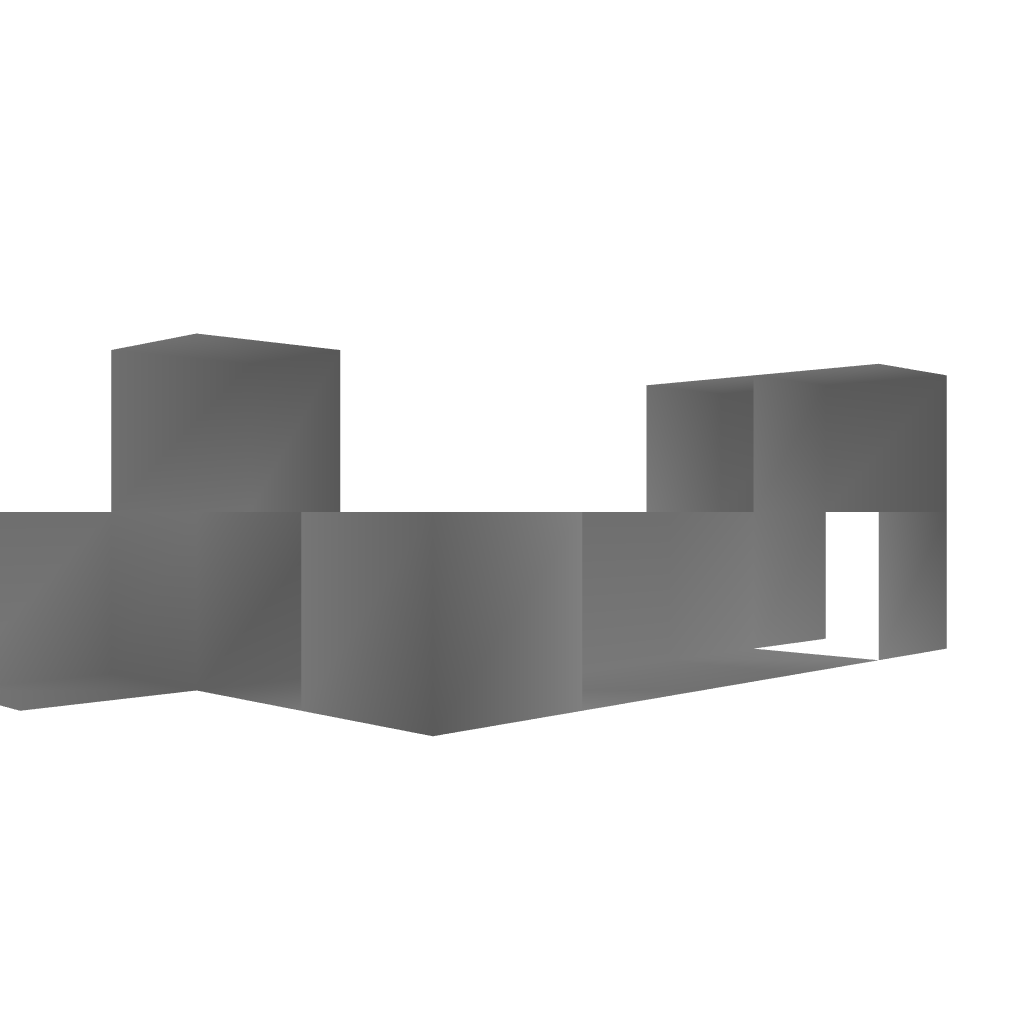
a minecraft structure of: Compact Semi-Auto Cannon bad low quality